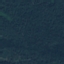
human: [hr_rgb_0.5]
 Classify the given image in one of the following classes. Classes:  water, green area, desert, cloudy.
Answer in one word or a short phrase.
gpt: green area